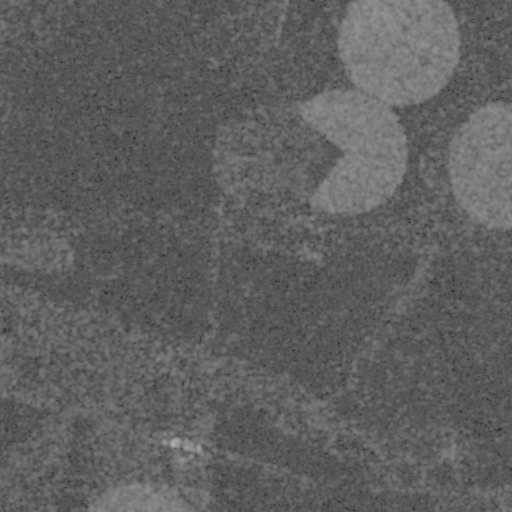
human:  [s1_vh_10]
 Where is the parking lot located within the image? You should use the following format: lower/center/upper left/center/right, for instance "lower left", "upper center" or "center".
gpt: The parking lot is located in the center of the image.
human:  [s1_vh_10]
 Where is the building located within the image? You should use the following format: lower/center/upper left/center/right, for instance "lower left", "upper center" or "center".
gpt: The building is located in the center of the image.
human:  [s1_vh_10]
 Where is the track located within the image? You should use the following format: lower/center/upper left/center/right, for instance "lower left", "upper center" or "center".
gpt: There is no track in the image.

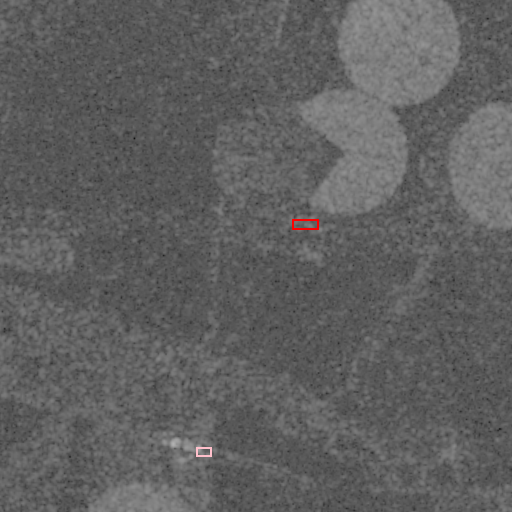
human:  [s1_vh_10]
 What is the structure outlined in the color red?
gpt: The structure outlined in red is a parking lot.
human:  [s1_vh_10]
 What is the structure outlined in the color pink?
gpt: The structure outlined in pink is a building.
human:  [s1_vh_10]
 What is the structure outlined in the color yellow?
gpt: There is no yellow outline.